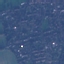
Land use / land cover: Residential